Field crop: maize
Growth stage: 2
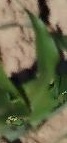
Species: maize